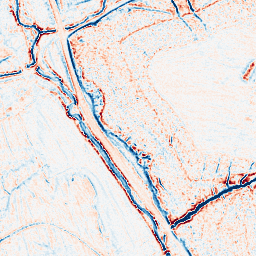
Category: edge_preserving
Decomposition family: anisotropic_diffusion
Decomposition parameters: iterations: 10
kappa: 30
gamma: 0.1
Upsampling method: linear_exact
Upsampling parameters: scale: 2
Upsampling scale: 2